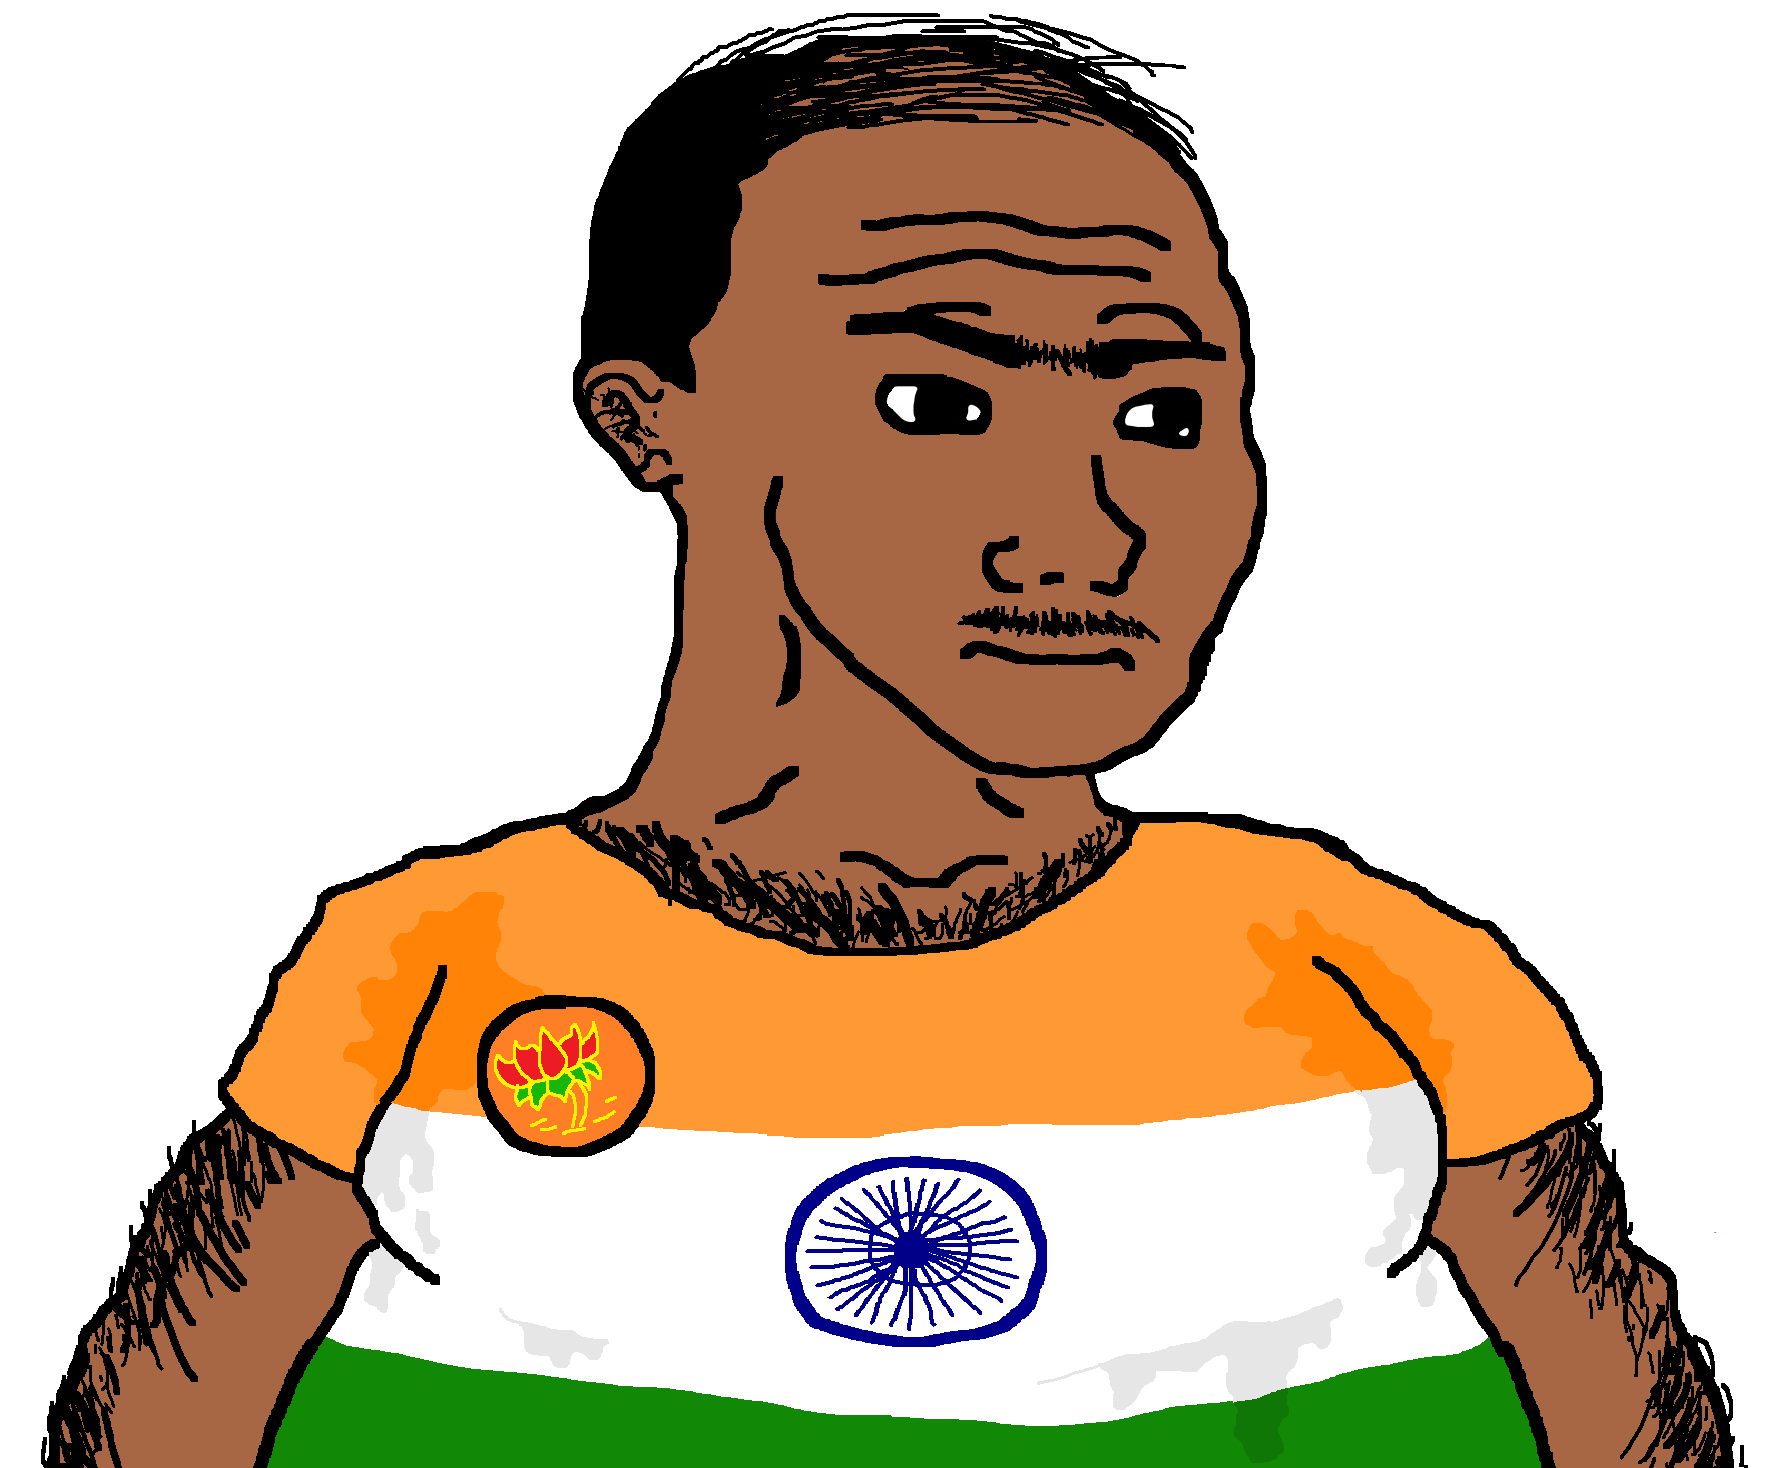
Label: 5_Blobjak